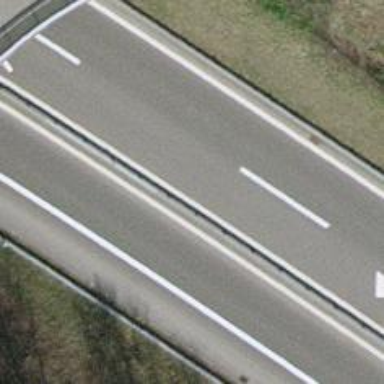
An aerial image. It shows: Asphalt trunk motorway.